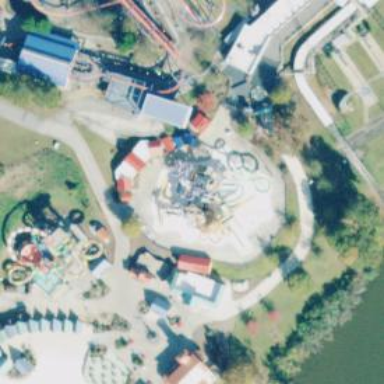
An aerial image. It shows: Water slide attraction.